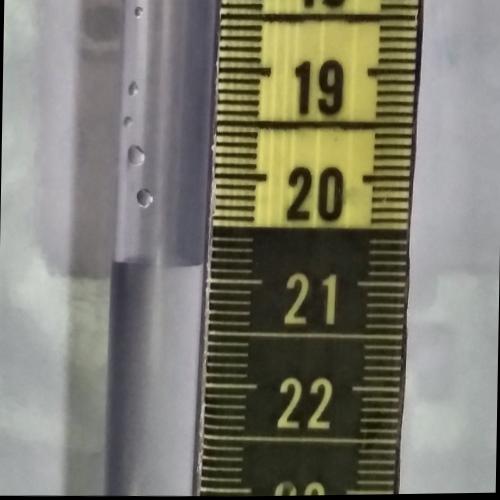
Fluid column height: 20.9 cm